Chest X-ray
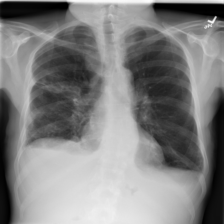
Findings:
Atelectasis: negative
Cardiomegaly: negative
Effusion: negative
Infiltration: negative
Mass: negative
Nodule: negative
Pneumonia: negative
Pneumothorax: negative
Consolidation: negative
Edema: negative
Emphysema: negative
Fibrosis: negative
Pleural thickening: negative
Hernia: negative